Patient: sex M, age 49
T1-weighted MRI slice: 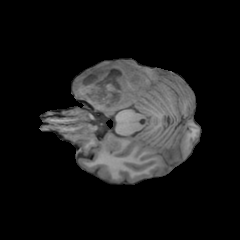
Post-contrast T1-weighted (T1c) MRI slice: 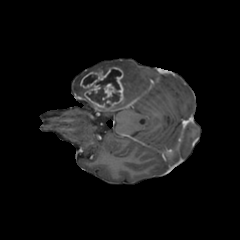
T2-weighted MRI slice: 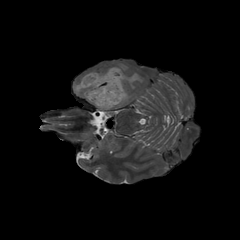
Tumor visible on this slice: yes
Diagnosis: Glioblastoma, IDH-wildtype
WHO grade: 4